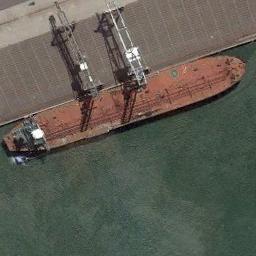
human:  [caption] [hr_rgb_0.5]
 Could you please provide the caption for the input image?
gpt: There is a ship at sea .

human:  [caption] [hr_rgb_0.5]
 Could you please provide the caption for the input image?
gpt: There is a ship in the green water on the shore .

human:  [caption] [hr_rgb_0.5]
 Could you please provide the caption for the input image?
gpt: The orange cargo ship is docked at the dock and the water is dark green .

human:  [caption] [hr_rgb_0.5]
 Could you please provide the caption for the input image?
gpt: An orange tanker docked at the dock .

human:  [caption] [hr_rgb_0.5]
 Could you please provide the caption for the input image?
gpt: The red ship is at the harbor .